Question: My activity does not sync with its layout xml. I really don't know why the coding seems okay. I'm a beginner dev.
This is my activity using Kotlin in Android Studio:

Code:
'''
package com.pkndegwa.mycarmaintenance
import android.os.Bundle
import androidx.appcompat.app.AppCompatActivity
import androidx.work.Data
import androidx.work.ExistingWorkPolicy.REPLACE
import androidx.work.OneTimeWorkRequest
import androidx.work.WorkManager
import kotlinx.android.synthetic.service_list_item.*
import com.google.android.material.snackbar.Snackbar.LENGTH_LONG
import com.google.android.material.snackbar.Snackbar.make
import com.pkndegwa.mycarmaintenance.NotifyWork.Companion.NOTIFICATION_ID
import com.pkndegwa.mycarmaintenance.NotifyWork.Companion.NOTIFICATION_WORK
import java.lang.System.currentTimeMillis
import java.text.SimpleDateFormat
import java.util.*
import java.util.Locale.getDefault
import java.util.concurrent.TimeUnit.MILLISECONDS
class AlarmActivity : AppCompatActivity() {
override fun onCreate(savedInstanceState: Bundle?) {
super.onCreate(savedInstanceState)
setContentView(R.layout.service_list_item)
userInterface()
}
private fun userInterface() {
setSupportActionBar(toolbar)
val titleNotification = getString(R.string.notification_title)
done_fab.setOnClickListener {
val customCalendar = Calendar.getInstance()
customCalendar.set(
date_p.year, date_p.month, date_p.dayOfMonth, time_p.hour, time_p.minute, 0
)
val customTime = customCalendar.timeInMillis
val currentTime = currentTimeMillis()
if (customTime > currentTime) {
val data = Data.Builder().putInt(NOTIFICATION_ID, 0).build()
val delay = customTime - currentTime
scheduleNotification(delay, data)
val titleNotificationSchedule = getString(R.string.notification_schedule_title)
val patternNotificationSchedule = getString(R.string.notification_schedule_pattern)
make(
service_card,
titleNotificationSchedule + SimpleDateFormat(
patternNotificationSchedule, getDefault()
).format(customCalendar.time).toString(),
LENGTH_LONG
).show()
} else {
val errorNotificationSchedule = getString(R.string.notification_schedule_error)
make(service_card, errorNotificationSchedule, LENGTH_LONG).show()
}
}
}
private fun scheduleNotification(delay: Long, data: Data) {
val notificationWork = OneTimeWorkRequest.Builder(NotifyWork::class.java)
.setInitialDelay(delay, MILLISECONDS).setInputData(data).build()
val instanceWorkManager = WorkManager.getInstance(this)
instanceWorkManager.beginUniqueWork(NOTIFICATION_WORK, REPLACE, notificationWork).enqueue()
}
}
'''
This is my layout.xml. This layout been use by two activity which is "ServiceListAdapter" and "AlarmActivity"
'''
<?xml version="1.0" encoding="utf-8"?>
<com.google.android.material.card.MaterialCardView xmlns:android="http://schemas.android.com/apk/res/android"
xmlns:app="http://schemas.android.com/apk/res-auto"
xmlns:tools="http://schemas.android.com/tools"
android:id="@+id/service_card"
android:layout_width="match_parent"
android:layout_height="wrap_content"
android:layout_marginHorizontal="8dp"
android:layout_marginVertical="4dp"
android:backgroundTint="#E9E9ED"
android:clickable="true"
android:focusable="true"
android:minHeight="@dimen/button_min_height"
app:cardElevation="1dp">
<LinearLayout
android:layout_width="match_parent"
android:layout_height="match_parent"
android:orientation="vertical">
<LinearLayout
android:id="@+id/services_heading_container"
android:layout_width="match_parent"
android:layout_height="wrap_content"
android:gravity="center_vertical"
android:orientation="horizontal">
<ImageView
android:layout_width="40dp"
android:layout_height="40dp"
android:layout_margin="12dp"
android:layout_weight="0"
android:importantForAccessibility="no"
android:src="@drawable/ic_baseline_build_circle_24" />
<LinearLayout
android:layout_width="wrap_content"
android:layout_height="wrap_content"
android:layout_weight="2"
android:orientation="vertical">
<TextView
android:layout_width="wrap_content"
android:layout_height="wrap_content"
android:text="@string/services"
android:textAllCaps="false"
android:textAppearance="?attr/textAppearanceBody2"
android:textColor="@color/black"
android:textSize="16sp" />
<TextView
android:id="@+id/services_done_list"
android:layout_width="wrap_content"
android:layout_height="wrap_content"
android:textAllCaps="false"
android:textSize="14sp"
tools:text="Oil Filer, Spark Plugs, Battery" />
</LinearLayout>
<ImageView
android:id="@+id/services_expand_view"
android:layout_width="32dp"
android:layout_height="32dp"
android:layout_margin="12dp"
android:layout_weight="0"
android:contentDescription="@string/expand_more_button"
android:src="@drawable/ic_baseline_expand_more_24" />
</LinearLayout>
<com.google.android.material.divider.MaterialDivider
android:layout_width="match_parent"
android:layout_height="wrap_content" />
<androidx.constraintlayout.widget.ConstraintLayout
android:id="@+id/services_details_container"
android:layout_width="match_parent"
android:layout_height="wrap_content"
android:paddingHorizontal="6dp"
android:paddingTop="0dp"
android:paddingBottom="8dp"
android:visibility="gone"
app:layout_constraintEnd_toStartOf="@+id/services_left_layout"
app:layout_constraintStart_toStartOf="@+id/services_left_layout">
<LinearLayout
android:id="@+id/services_left_layout"
android:layout_width="0dp"
android:layout_height="match_parent"
android:layout_margin="8dp"
android:orientation="vertical"
app:layout_constraintEnd_toStartOf="@id/services_right_layout"
app:layout_constraintStart_toStartOf="parent"
app:layout_constraintTop_toTopOf="parent">
<TextView
android:layout_width="wrap_content"
android:layout_height="wrap_content"
android:text="@string/service_date"
android:textAppearance="?attr/textAppearanceBody2"
android:textColor="@color/black"
android:textSize="16sp" />
<TextView
android:id="@+id/service_date_text_view"
android:layout_width="wrap_content"
android:layout_height="wrap_content"
android:textAllCaps="false"
android:textSize="14sp"
tools:text="01 Nov 2022" />
<TextView
android:layout_width="wrap_content"
android:layout_height="wrap_content"
android:layout_marginTop="24dp"
android:text="@string/current_mileage"
android:textAppearance="?attr/textAppearanceBody2"
android:textColor="@color/black"
android:textSize="16sp" />
<TextView
android:id="@+id/current_mileage_text_view"
android:layout_width="wrap_content"
android:layout_height="wrap_content"
android:textAllCaps="false"
android:textSize="14sp"
tools:text="2,000 km" />
<TextView
android:layout_width="wrap_content"
android:layout_height="wrap_content"
android:layout_marginTop="24dp"
android:text="@string/next_service_mileage"
android:textAppearance="?attr/textAppearanceBody2"
android:textColor="@color/black"
android:textSize="16sp" />
<TextView
android:id="@+id/next_service_mileage_text_view"
android:layout_width="wrap_content"
android:layout_height="wrap_content"
android:textAllCaps="false"
android:textSize="14sp"
tools:text="4,000 km" />
</LinearLayout>
<LinearLayout
android:id="@+id/services_right_layout"
android:layout_width="0dp"
android:layout_height="match_parent"
android:layout_margin="8dp"
android:orientation="vertical"
app:layout_constraintEnd_toEndOf="parent"
app:layout_constraintStart_toEndOf="@id/services_left_layout"
app:layout_constraintTop_toTopOf="parent">
<TextView
android:layout_width="wrap_content"
android:layout_height="wrap_content"
android:text="@string/next_service_date"
android:textAppearance="?attr/textAppearanceBody2"
android:textColor="@color/black"
android:textSize="16sp" />
<TextView
android:id="@+id/next_service_date_text_view"
android:layout_width="wrap_content"
android:layout_height="wrap_content"
android:textAllCaps="false"
android:textSize="14sp"
tools:text="01 Mar 2023" />
<TextView
android:layout_width="wrap_content"
android:layout_height="wrap_content"
android:layout_marginTop="24dp"
android:text="@string/total_cost"
android:textAppearance="?attr/textAppearanceBody2"
android:textColor="@color/black"
android:textSize="16sp" />
<TextView
android:id="@+id/total_cost_text_view"
android:layout_width="wrap_content"
android:layout_height="wrap_content"
android:textAllCaps="false"
android:textSize="14sp"
tools:text="1,500 KSH" />
</LinearLayout>
<TextView
android:id="@+id/service_notes_title_text_view"
android:layout_width="0dp"
android:layout_height="wrap_content"
android:layout_marginStart="8dp"
android:layout_marginTop="24dp"
android:text="@string/notes"
android:textAppearance="?attr/textAppearanceBody2"
android:textColor="@color/black"
android:textSize="16sp"
app:layout_constraintEnd_toEndOf="parent"
app:layout_constraintStart_toStartOf="parent"
app:layout_constraintTop_toBottomOf="@id/services_left_layout" />
<TextView
android:id="@+id/service_notes_text_view"
android:layout_width="0dp"
android:layout_height="wrap_content"
android:layout_marginStart="8dp"
android:textAllCaps="false"
android:textSize="14sp"
app:layout_constraintEnd_toEndOf="parent"
app:layout_constraintStart_toStartOf="parent"
app:layout_constraintTop_toBottomOf="@id/service_notes_title_text_view"
tools:text="Testing out the notes appearance" />
<!-- This section is to create our alarm from different page since Examiner-->
<!-- want the user to separate the alarm from the add service -->
<EditText
android:id="@+id/titleET"
android:layout_width="match_parent"
android:layout_height="wrap_content"
app:layout_constraintEnd_toEndOf="parent"
app:layout_constraintStart_toStartOf="parent"
app:layout_constraintTop_toBottomOf="@id/service_notes_text_view"
android:hint="Title for your notification"
tools:context=".ui.AlarmActivity"
android:autofillHints="Which Car" />
<EditText
android:id="@+id/messageET"
android:layout_width="match_parent"
android:layout_height="wrap_content"
android:hint="You can set your own notification here"
app:layout_constraintEnd_toEndOf="parent"
app:layout_constraintStart_toStartOf="parent"
app:layout_constraintTop_toBottomOf="@id/titleET"
tools:context=".ui.AlarmActivity"
android:autofillHints="what service" />
<DatePicker
android:id="@+id/date_p"
android:layout_width="0dp"
android:layout_height="wrap_content"
android:layout_gravity="center"
android:layout_marginLeft="-30dp"
android:layout_marginRight="-30dp"
android:layout_weight="1"
android:calendarViewShown="false"
android:datePickerMode="spinner"
app:layout_constraintLeft_toLeftOf="parent"
app:layout_constraintRight_toRightOf="parent"
app:layout_constraintTop_toBottomOf="@id/messageET"
tools:context=".ui.AlarmActivity"/>
<TimePicker
android:id="@+id/time_p"
android:layout_width="0dp"
android:layout_height="wrap_content"
android:layout_gravity="center"
android:layout_marginLeft="-30dp"
android:layout_marginRight="-30dp"
app:layout_constraintLeft_toLeftOf="parent"
app:layout_constraintRight_toRightOf="parent"
android:timePickerMode="spinner"
app:layout_constraintTop_toBottomOf="@id/date_p"
tools:context=".ui.AlarmActivity"/>
<Button
android:id="@+id/done_fab"
android:layout_marginTop="20dp"
android:layout_gravity="center"
android:text="schedule_notification"
android:layout_width="wrap_content"
android:layout_height="wrap_content"
app:layout_constraintBottom_toBottomOf="parent"
app:layout_constraintLeft_toLeftOf="parent"
app:layout_constraintRight_toRightOf="parent"
app:layout_constraintTop_toBottomOf="@id/time_p"
tools:context=".ui.AlarmActivity"/>
<LinearLayout
android:id="@+id/services_actions_container"
android:layout_width="match_parent"
android:layout_height="wrap_content"
android:gravity="end|center_vertical"
android:orientation="horizontal"
app:layout_constraintBottom_toBottomOf="parent"
app:layout_constraintEnd_toEndOf="parent"
app:layout_constraintStart_toStartOf="parent"
app:layout_constraintTop_toBottomOf="@id/done_fab">
<Button
android:id="@+id/edit_service_button"
style="@style/Widget.MaterialComponents.Button.TextButton"
android:layout_width="wrap_content"
android:layout_height="wrap_content"
android:layout_marginHorizontal="4dp"
android:layout_marginTop="8dp"
android:layout_marginBottom="4dp"
android:padding="2dp"
android:text="@string/edit"
android:textAppearance="?attr/textAppearanceBody2"
android:textColor="@color/black"
app:drawableTopCompat="@drawable/ic_baseline_edit_24" />
<Button
android:id="@+id/delete_service_button"
style="@style/Widget.MaterialComponents.Button.TextButton"
android:layout_width="wrap_content"
android:layout_height="wrap_content"
android:layout_marginHorizontal="2dp"
android:layout_marginTop="8dp"
android:layout_marginBottom="4dp"
android:padding="2dp"
android:text="@string/delete"
android:textAppearance="?attr/textAppearanceBody2"
android:textColor="@color/black"
app:drawableTopCompat="@drawable/ic_baseline_delete_24" />
</LinearLayout>
</androidx.constraintlayout.widget.ConstraintLayout>
</LinearLayout>
</com.google.android.material.card.MaterialCardView>
'''
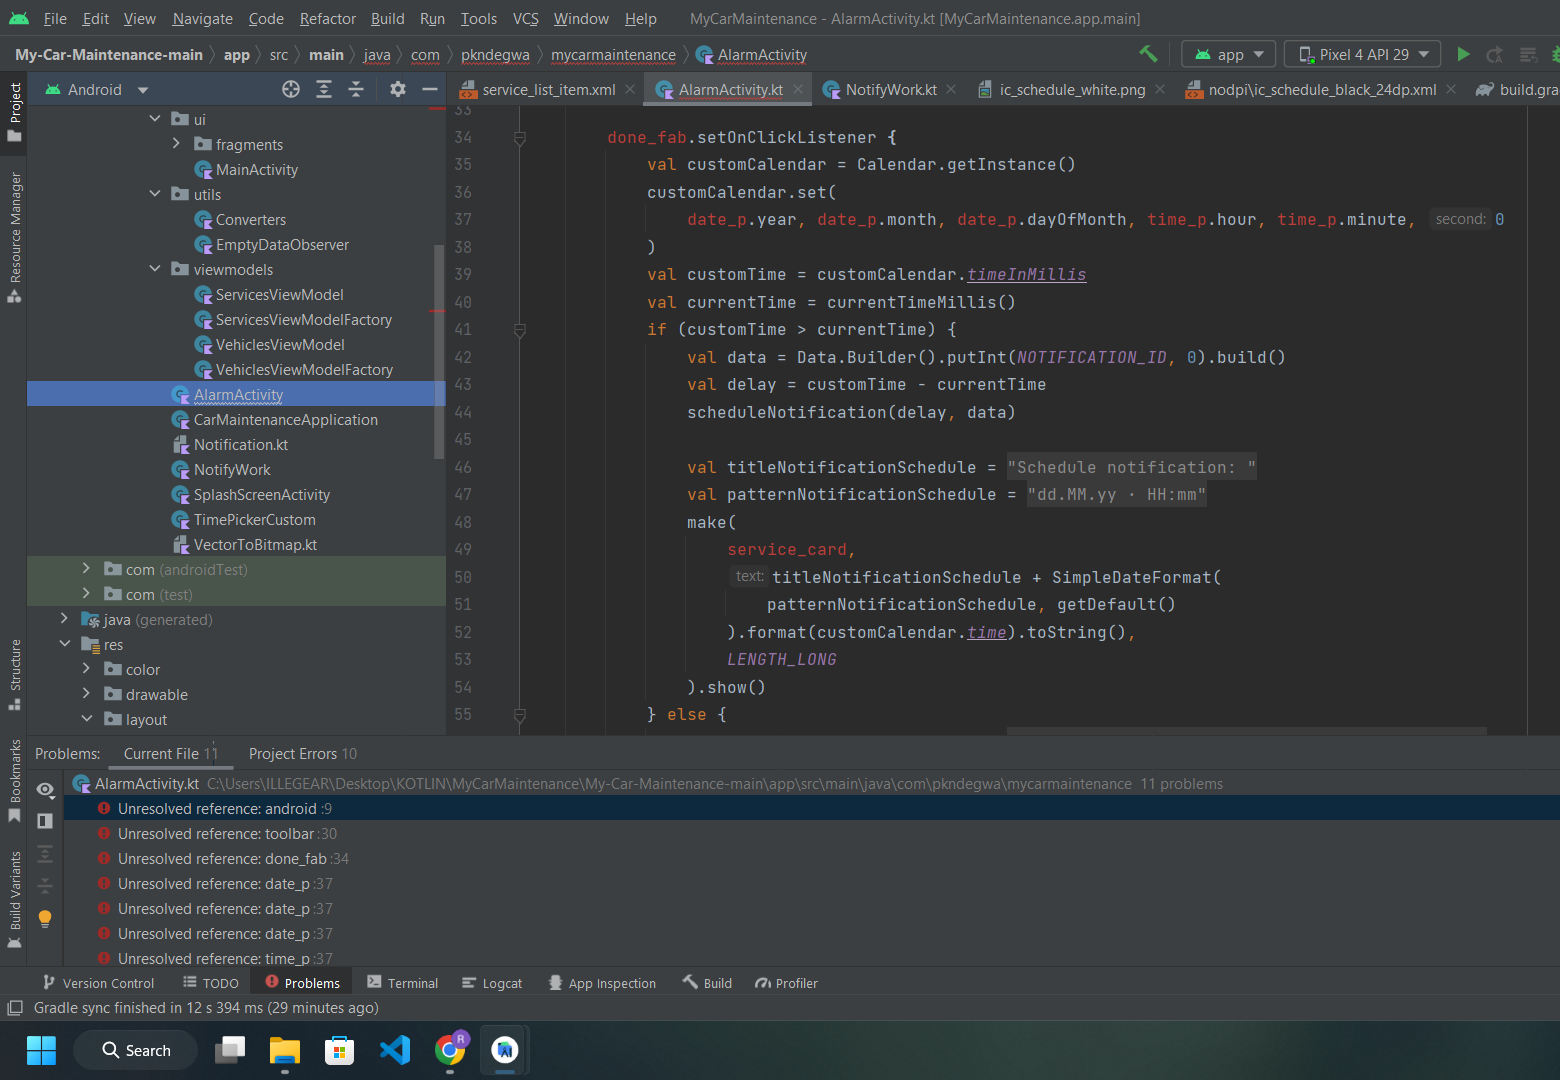
Answer: Before you need to initialize all widget
like
> Button done_fab;//in JAVA
> private lateinit var done_fab: Button //in Kotlin
//Add other here
and after you need to initialize the same widget with name like
> done_fab=findViewById(R.id.done_fab);//in java
> done_fab= findViewById(R.id.done_fab)//in Kotlin
//Add other here
it will be ready to use in overall activity class.